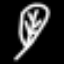
Label: leaf